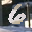
Label: 6